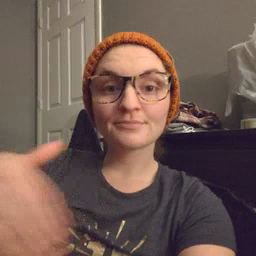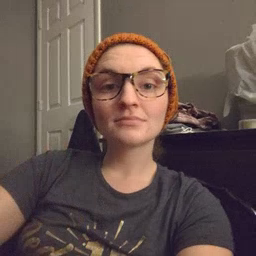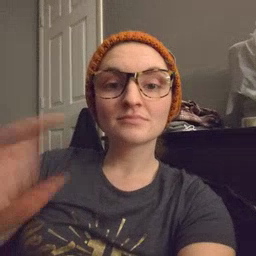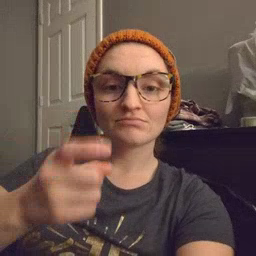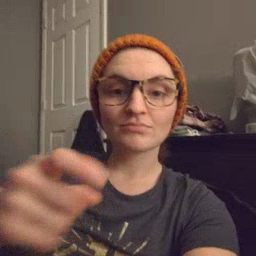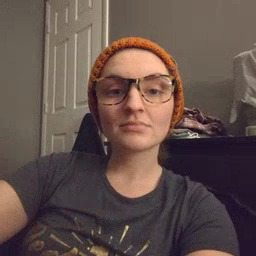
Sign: gift